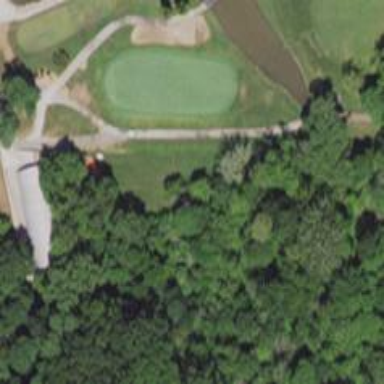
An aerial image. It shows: Path for both road and golf.